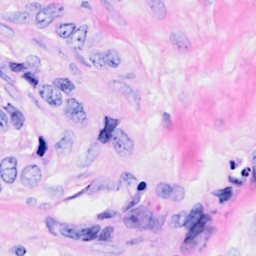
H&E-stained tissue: Breast